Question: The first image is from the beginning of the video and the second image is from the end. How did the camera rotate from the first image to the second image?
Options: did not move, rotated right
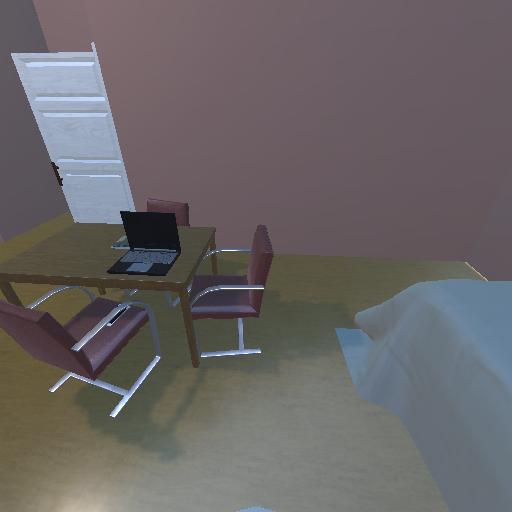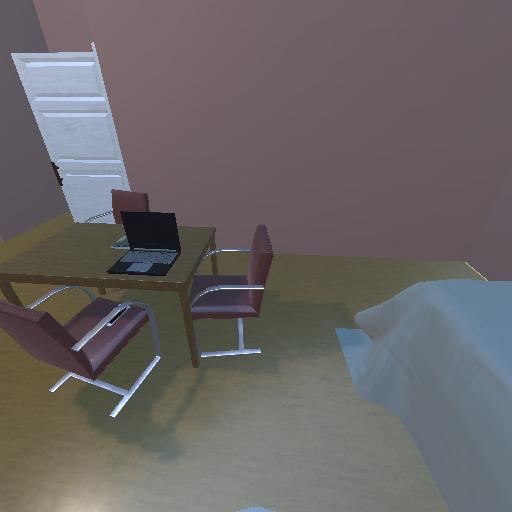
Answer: did not move